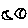
Label: moon